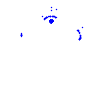
Particle: kaon